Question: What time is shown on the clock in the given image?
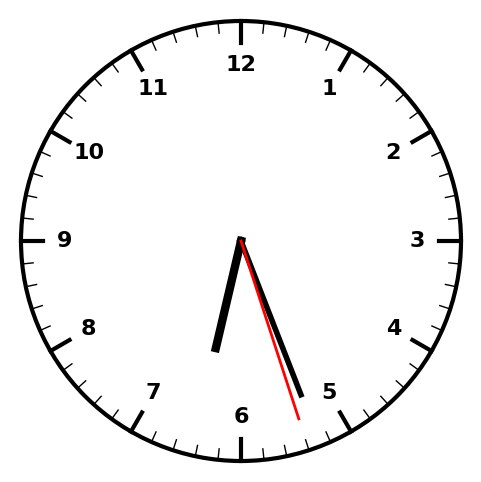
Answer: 06:26:27